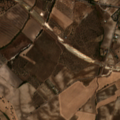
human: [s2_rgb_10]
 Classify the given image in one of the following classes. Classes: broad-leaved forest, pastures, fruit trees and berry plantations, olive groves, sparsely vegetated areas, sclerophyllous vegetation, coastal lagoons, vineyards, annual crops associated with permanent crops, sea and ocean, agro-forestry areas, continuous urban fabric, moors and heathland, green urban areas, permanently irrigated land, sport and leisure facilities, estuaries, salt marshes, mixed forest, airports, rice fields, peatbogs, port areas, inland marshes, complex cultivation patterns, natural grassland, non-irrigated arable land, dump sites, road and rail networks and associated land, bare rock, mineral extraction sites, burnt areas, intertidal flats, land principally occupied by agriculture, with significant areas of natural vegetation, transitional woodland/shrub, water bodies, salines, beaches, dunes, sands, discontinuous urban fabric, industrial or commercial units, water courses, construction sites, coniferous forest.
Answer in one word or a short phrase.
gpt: non-irrigated arable land, olive groves, agro-forestry areas